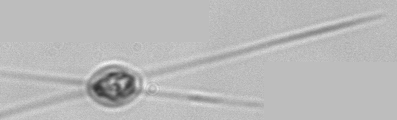
Label: Chaetoceros_danicus